Field crop: maize
Growth stage: 2
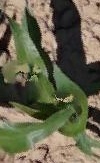
Species: maize